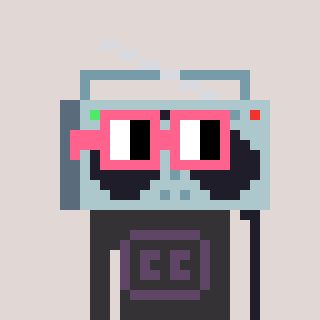
a pixel art character with square pink glasses, a boombox-shaped head and a grayscale-colored body on a warm background